Field crop: tomato
Growth stage: 1
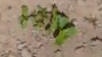
Species: portulaca